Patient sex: F
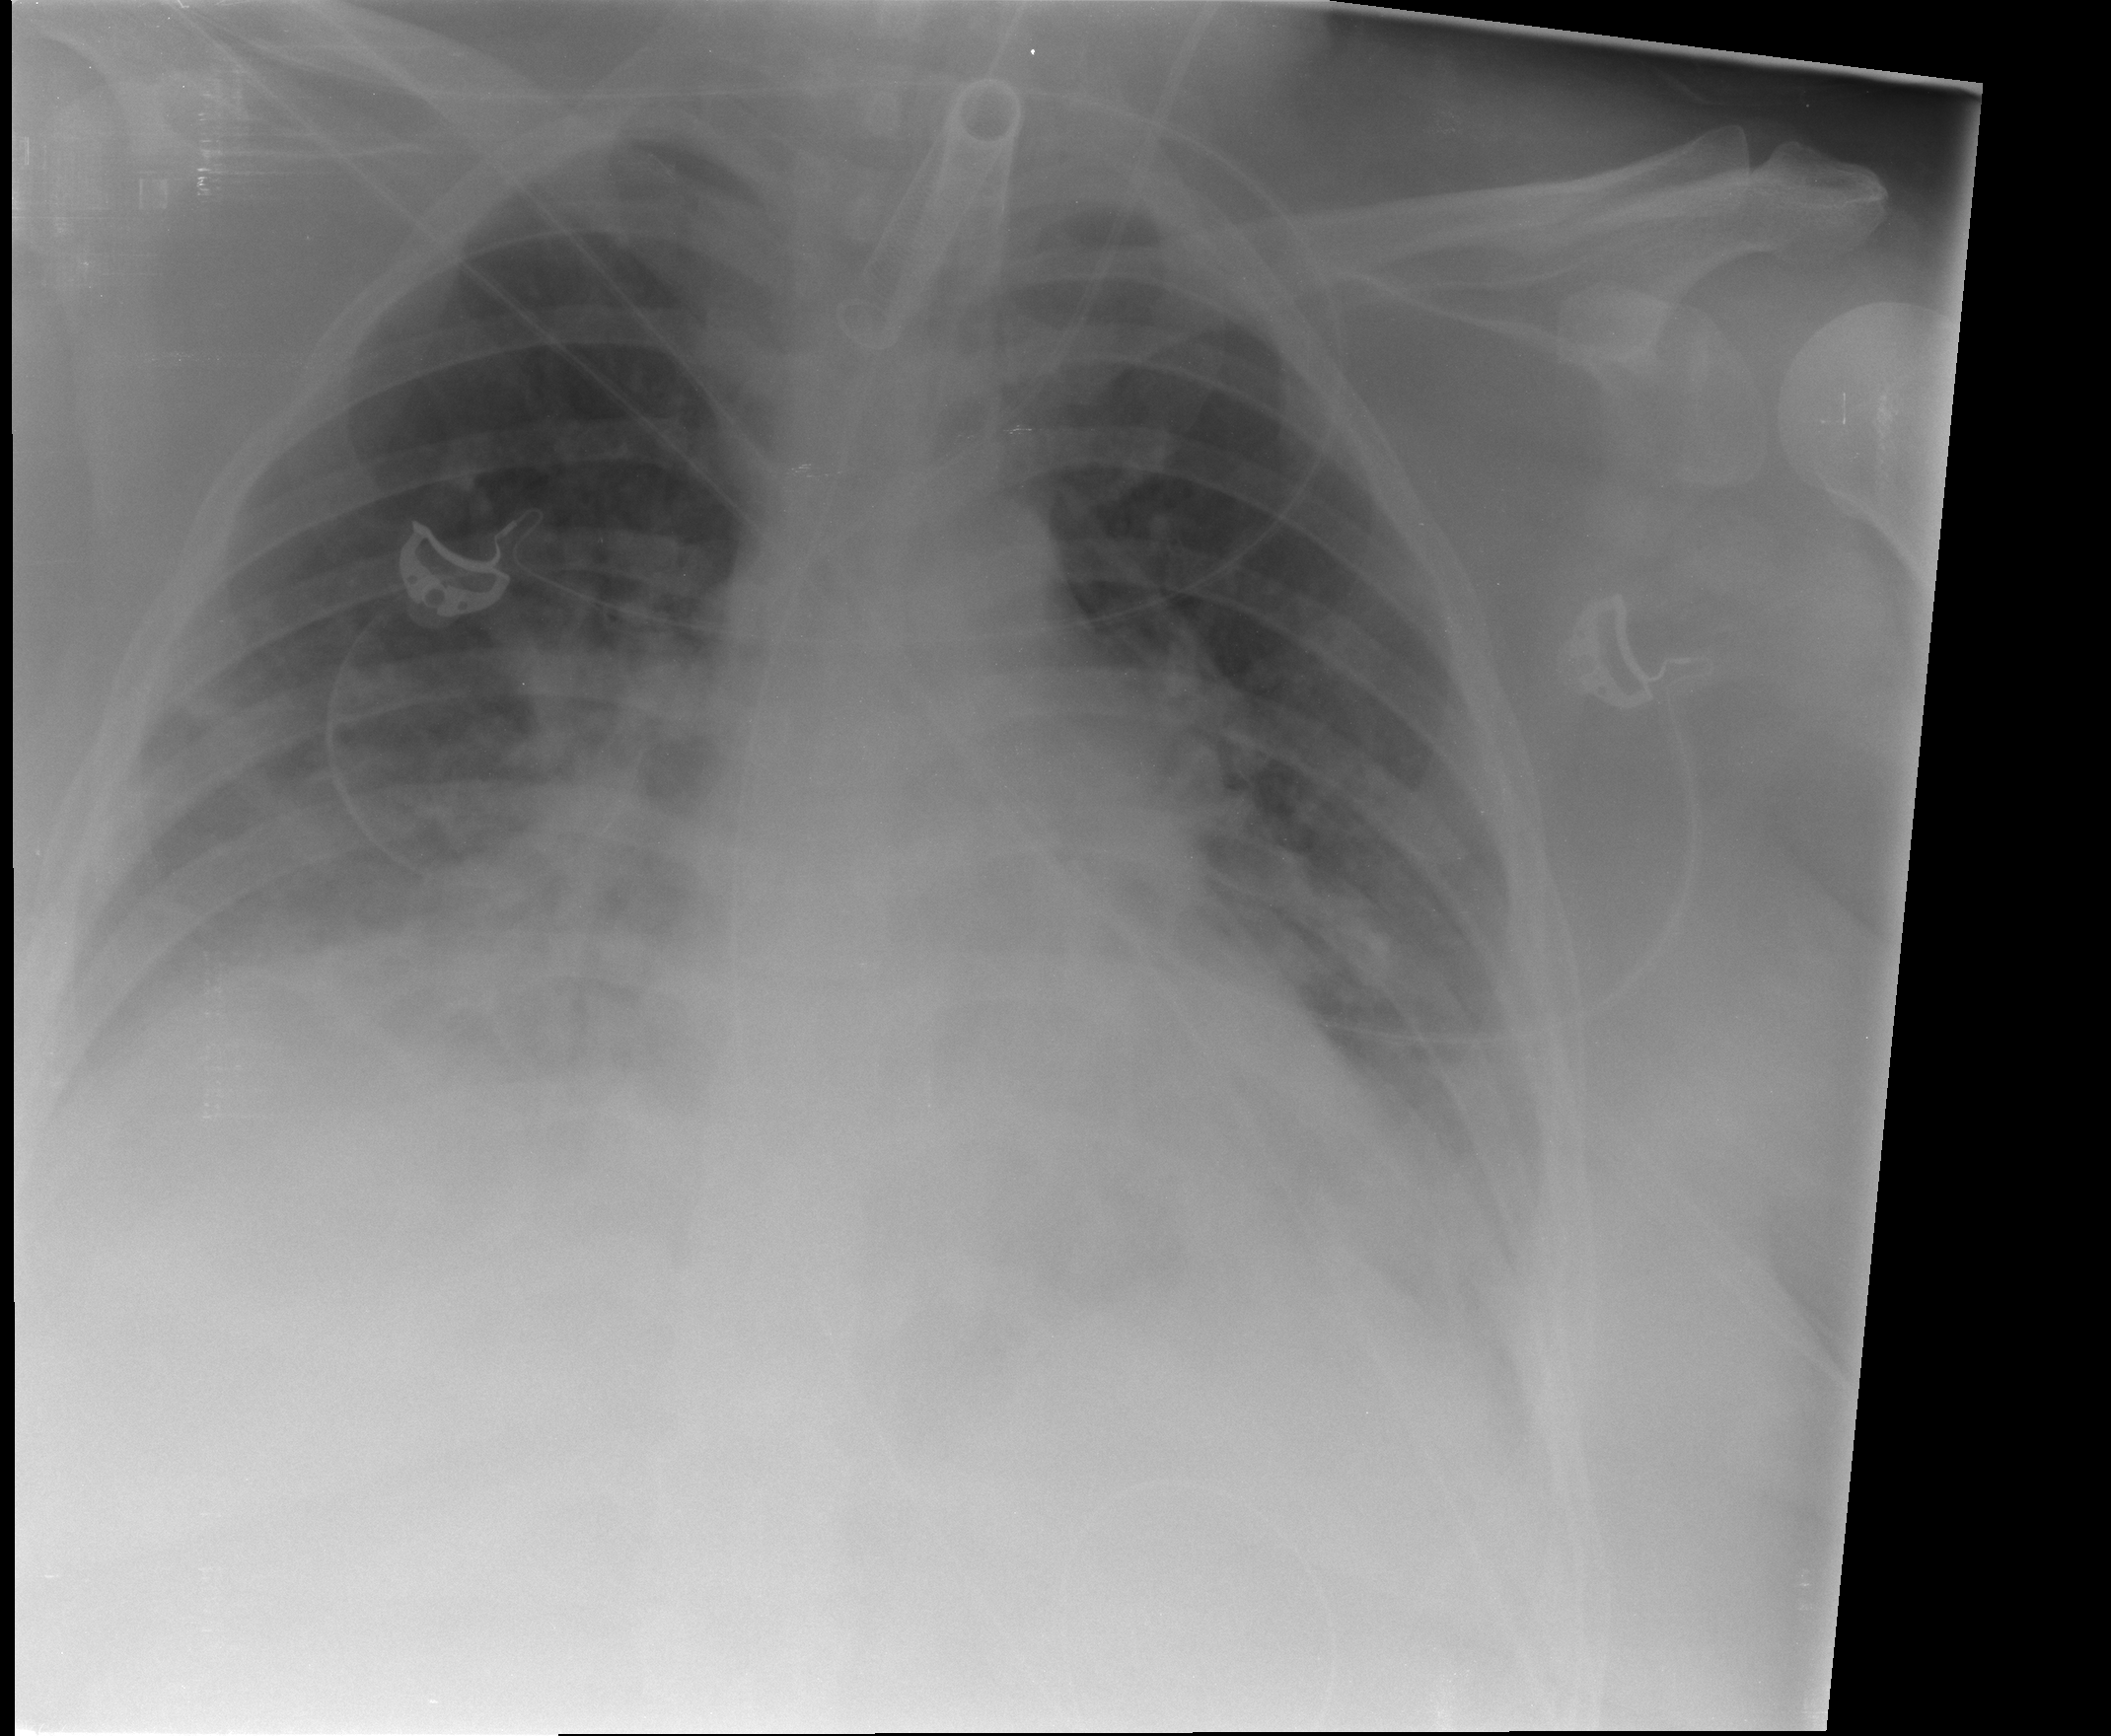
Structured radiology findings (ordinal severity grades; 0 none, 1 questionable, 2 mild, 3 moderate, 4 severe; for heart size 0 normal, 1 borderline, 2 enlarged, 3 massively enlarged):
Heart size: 0
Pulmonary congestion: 2
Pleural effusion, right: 0
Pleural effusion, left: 2
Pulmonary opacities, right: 2
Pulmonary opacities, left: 2
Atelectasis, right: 2
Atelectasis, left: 2